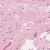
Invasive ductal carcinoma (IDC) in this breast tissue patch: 0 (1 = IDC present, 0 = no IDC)